The plot shows how the frequency content of a bearing vibration signal evolves over time (STFT spectrogram). Diagnose the bearing from this image, choosing from: normal, inner_race, outer_race, ball.
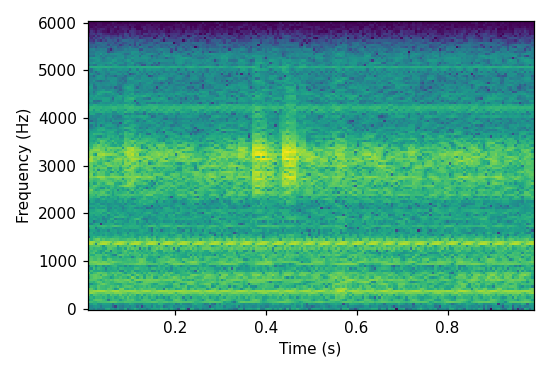
Answer: ball